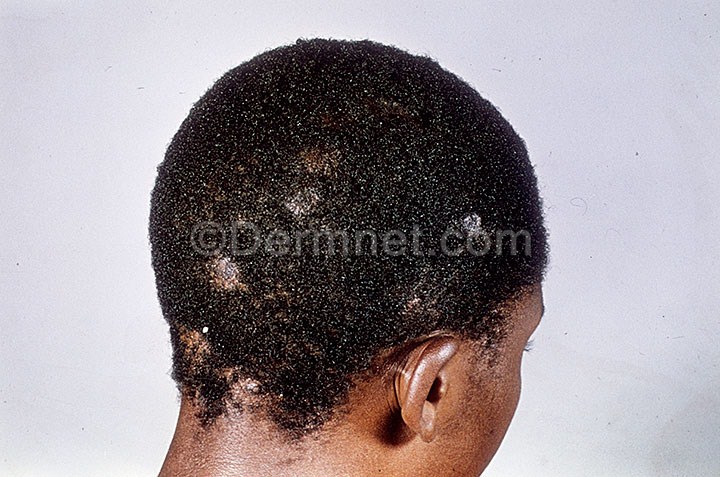
Disease: Herpes HPV and other STDs Photos